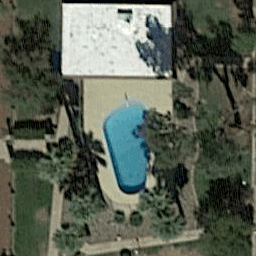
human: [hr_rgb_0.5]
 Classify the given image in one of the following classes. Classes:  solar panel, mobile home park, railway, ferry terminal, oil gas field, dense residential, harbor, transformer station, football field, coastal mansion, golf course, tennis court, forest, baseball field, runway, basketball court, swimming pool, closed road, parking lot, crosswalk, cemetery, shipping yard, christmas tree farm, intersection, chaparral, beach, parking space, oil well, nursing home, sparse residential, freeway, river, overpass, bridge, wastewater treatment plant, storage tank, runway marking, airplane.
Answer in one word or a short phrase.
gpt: swimming pool